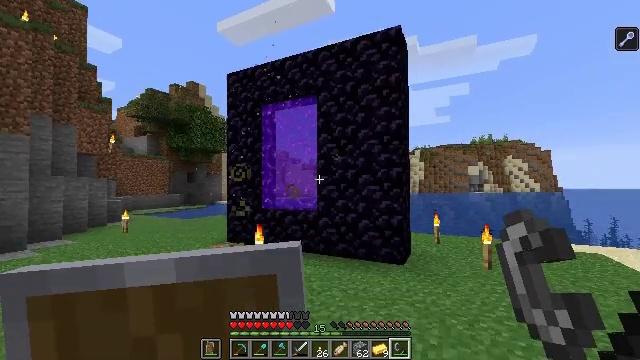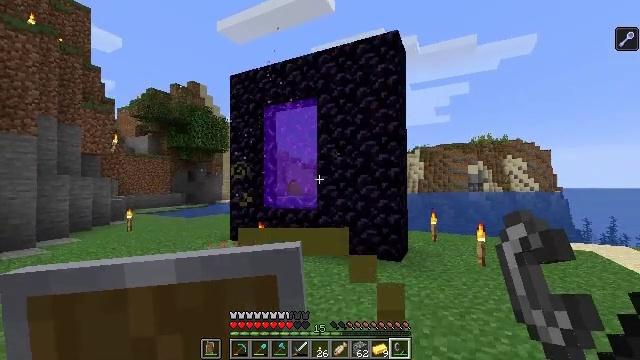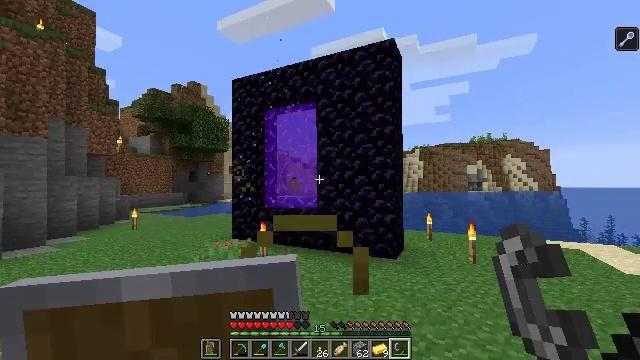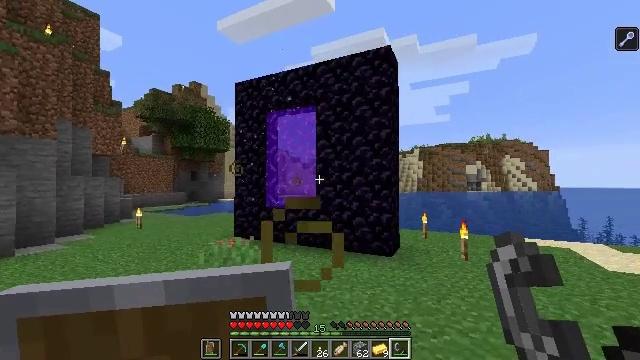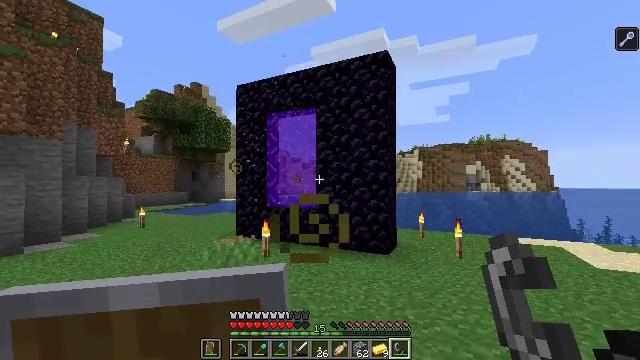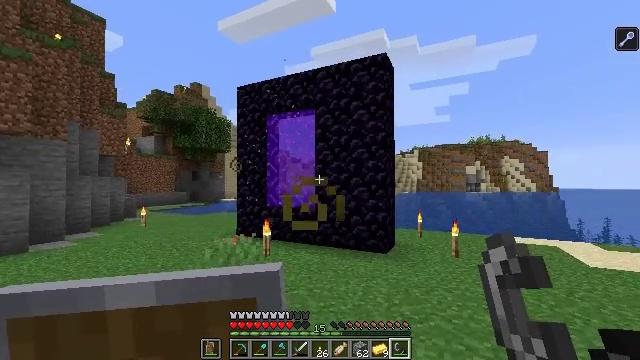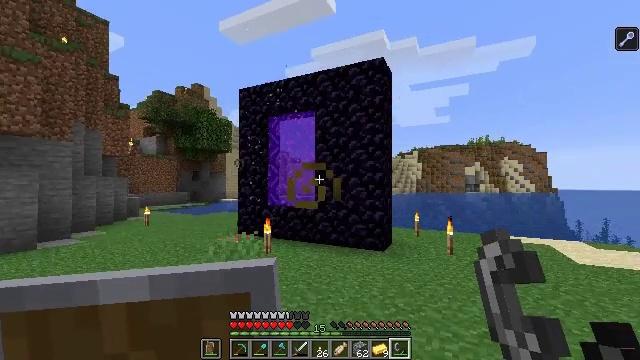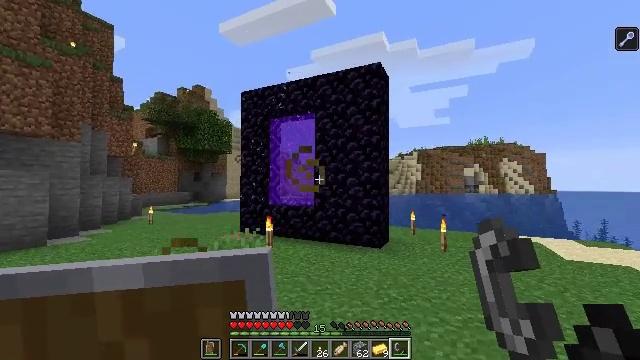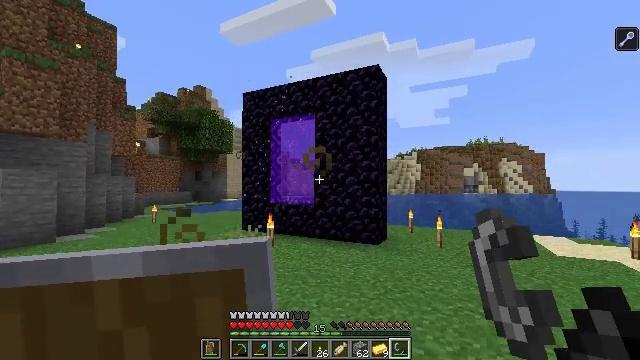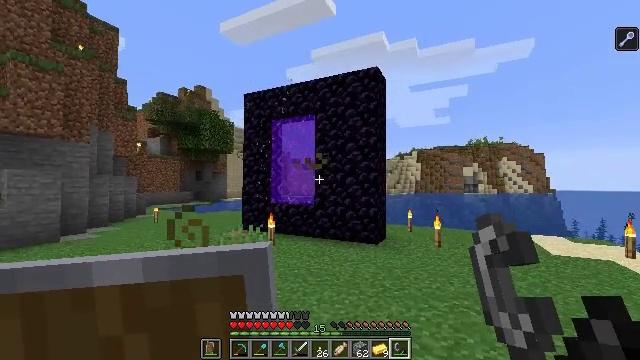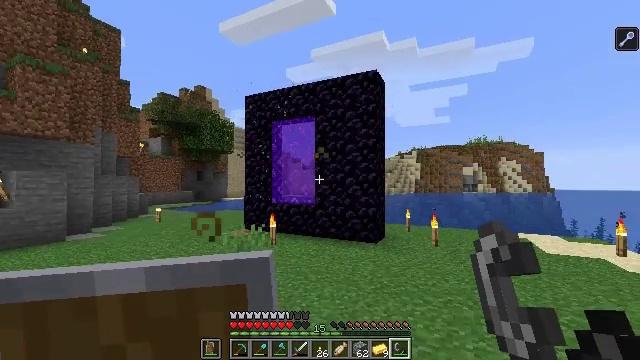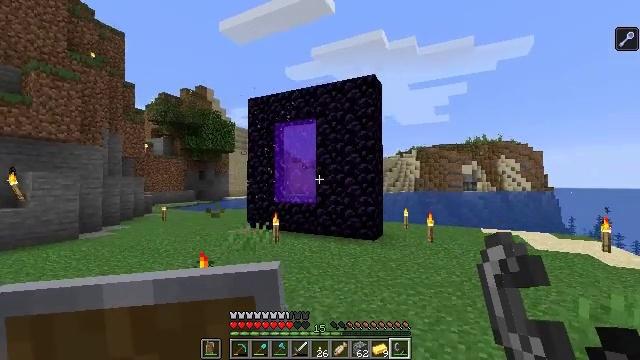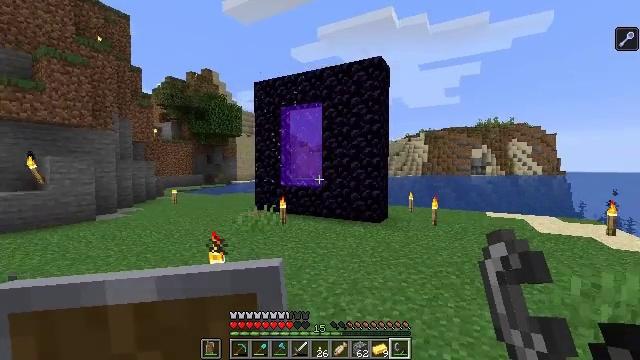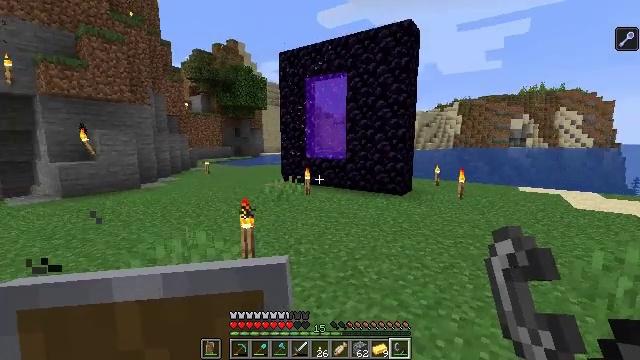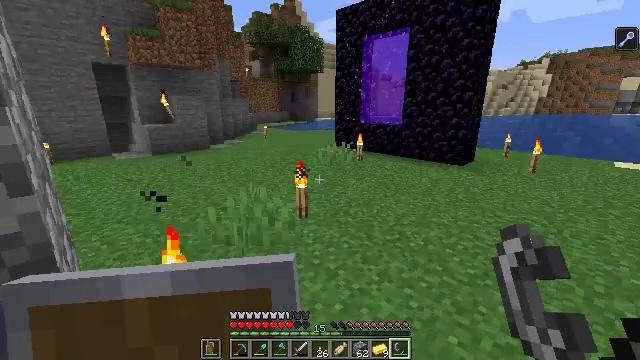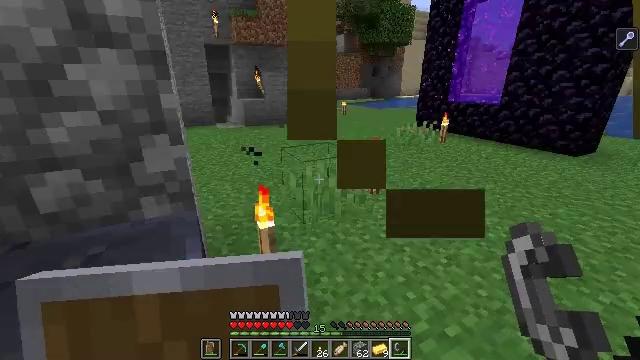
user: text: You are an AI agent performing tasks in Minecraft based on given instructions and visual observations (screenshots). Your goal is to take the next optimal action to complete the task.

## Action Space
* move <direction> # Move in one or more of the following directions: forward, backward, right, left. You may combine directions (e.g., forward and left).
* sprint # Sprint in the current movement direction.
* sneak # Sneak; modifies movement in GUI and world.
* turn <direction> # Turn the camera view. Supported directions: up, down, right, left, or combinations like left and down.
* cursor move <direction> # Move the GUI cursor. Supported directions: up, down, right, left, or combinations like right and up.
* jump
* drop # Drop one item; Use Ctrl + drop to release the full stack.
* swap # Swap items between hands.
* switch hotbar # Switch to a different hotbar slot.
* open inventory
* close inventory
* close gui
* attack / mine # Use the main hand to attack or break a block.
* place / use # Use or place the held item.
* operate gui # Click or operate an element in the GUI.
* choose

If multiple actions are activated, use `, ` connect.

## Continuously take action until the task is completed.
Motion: motion action
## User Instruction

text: Gather wheat by left-clicking on it.
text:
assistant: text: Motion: move back
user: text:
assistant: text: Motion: move back
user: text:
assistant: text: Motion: move back
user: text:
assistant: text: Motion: move back
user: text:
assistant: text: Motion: move back
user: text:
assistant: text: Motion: move back
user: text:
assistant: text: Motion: move back
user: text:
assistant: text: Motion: move back
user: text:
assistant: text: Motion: move back
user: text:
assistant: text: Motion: move back
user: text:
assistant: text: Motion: move back
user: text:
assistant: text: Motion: move back, turn left and down
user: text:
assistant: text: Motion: move back, turn left and down
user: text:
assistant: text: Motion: move back, turn left and down
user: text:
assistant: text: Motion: move back, turn left and down
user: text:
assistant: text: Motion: move back, turn left and down
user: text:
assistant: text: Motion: move back, turn left and down
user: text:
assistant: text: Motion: turn left
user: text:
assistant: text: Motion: turn left
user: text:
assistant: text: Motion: turn left and up
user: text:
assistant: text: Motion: no_op
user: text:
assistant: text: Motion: no_op
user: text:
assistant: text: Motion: no_op
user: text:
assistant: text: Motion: move forward
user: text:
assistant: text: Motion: move forward
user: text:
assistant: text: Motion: move forward and move left
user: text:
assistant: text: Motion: move forward and move left
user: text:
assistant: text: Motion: move forward and move left
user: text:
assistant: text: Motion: move forward and move left
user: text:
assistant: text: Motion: move forward and move left, turn left